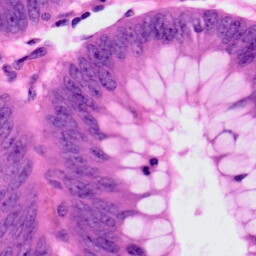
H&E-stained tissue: Colon